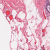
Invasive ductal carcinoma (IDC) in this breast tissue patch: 0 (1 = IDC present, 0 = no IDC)